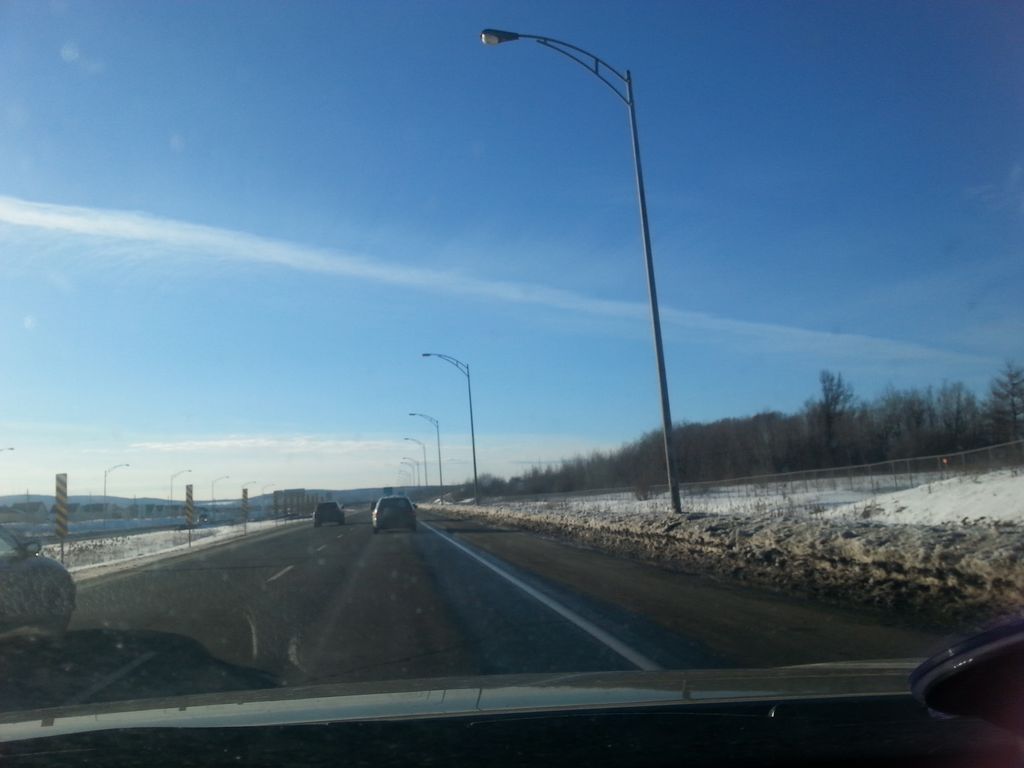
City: quebec_city